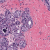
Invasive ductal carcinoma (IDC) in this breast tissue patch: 0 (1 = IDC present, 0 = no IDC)